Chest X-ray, AP view. Patient: 39 years old, sex F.
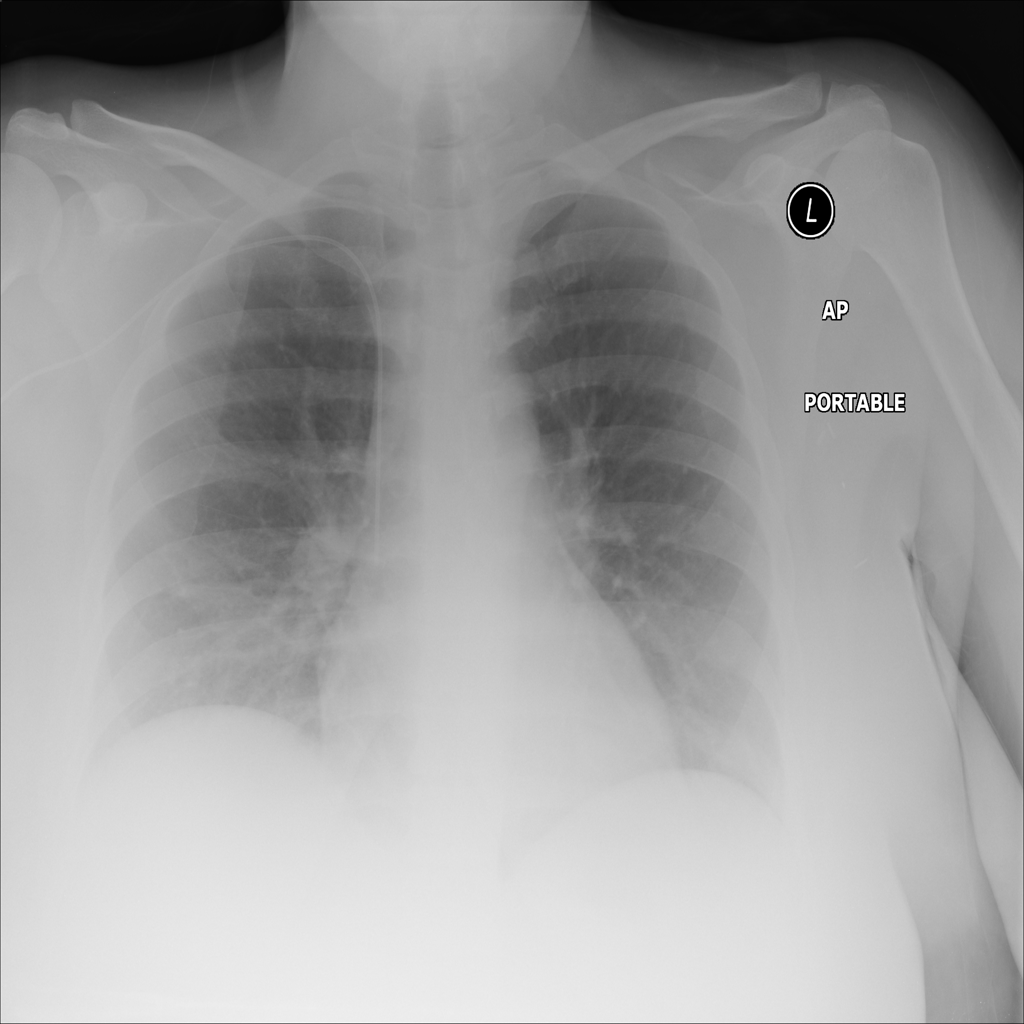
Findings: No Finding